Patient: sex M, age 71
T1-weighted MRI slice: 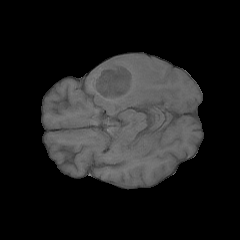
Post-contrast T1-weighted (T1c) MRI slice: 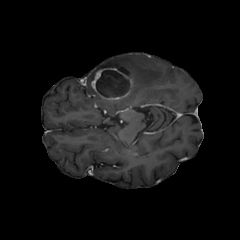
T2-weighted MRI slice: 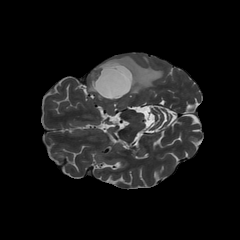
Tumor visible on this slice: yes
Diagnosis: Glioblastoma, IDH-wildtype
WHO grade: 4